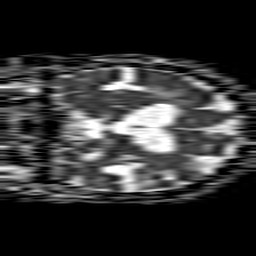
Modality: ADC
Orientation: coronal
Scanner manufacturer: philips
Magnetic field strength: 1.5 T
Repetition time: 4.6 s
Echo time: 0.08631 s